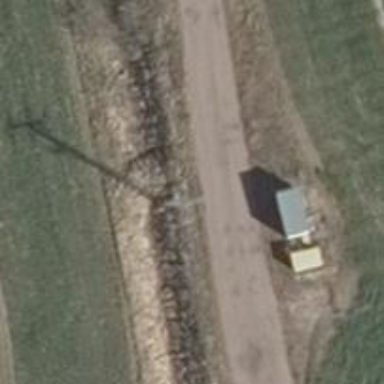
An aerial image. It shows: Power pole.